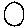
Label: circle